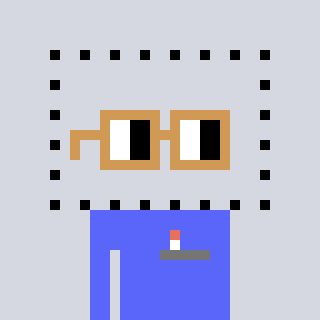
a pixel art character with square brown glasses, a void-shaped head and a purple-colored body on a cool background